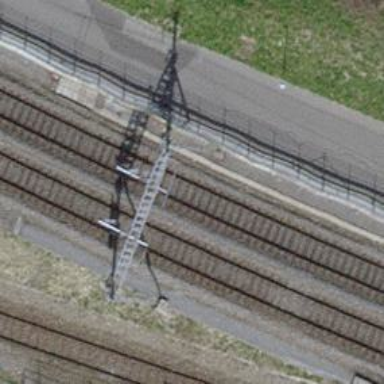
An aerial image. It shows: Single railway track with electrified contact line.